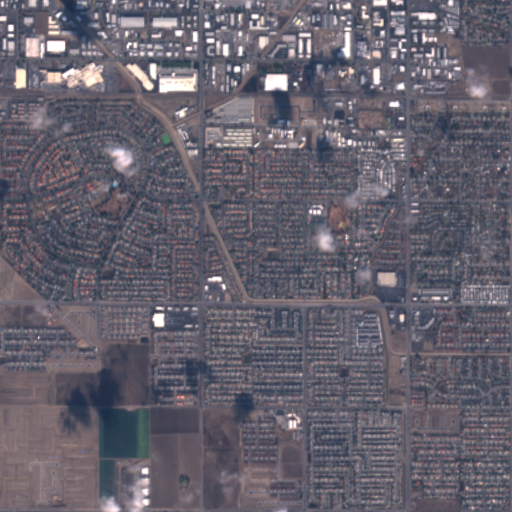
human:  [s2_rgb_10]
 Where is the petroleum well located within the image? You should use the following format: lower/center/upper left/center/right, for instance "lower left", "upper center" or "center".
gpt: The petroleum well is located in the upper right of the image.
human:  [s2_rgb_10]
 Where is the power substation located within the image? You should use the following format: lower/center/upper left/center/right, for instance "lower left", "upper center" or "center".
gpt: The power substation is located in the upper center of the image.
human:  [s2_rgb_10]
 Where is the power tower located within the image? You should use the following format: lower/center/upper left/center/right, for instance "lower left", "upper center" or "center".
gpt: The power tower is located in the upper right of the image.
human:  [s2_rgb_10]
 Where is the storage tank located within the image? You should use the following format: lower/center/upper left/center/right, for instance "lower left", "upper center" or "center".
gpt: The storage tank is located in the upper right of the image.
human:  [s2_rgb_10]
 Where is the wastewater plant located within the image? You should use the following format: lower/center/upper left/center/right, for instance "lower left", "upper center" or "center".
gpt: The wastewater plant is located in the lower left of the image.
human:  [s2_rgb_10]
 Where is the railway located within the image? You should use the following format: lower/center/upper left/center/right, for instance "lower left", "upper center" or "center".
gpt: The railway is located in the upper of the image.
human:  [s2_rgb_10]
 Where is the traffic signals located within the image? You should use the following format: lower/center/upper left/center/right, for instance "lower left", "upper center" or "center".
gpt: The traffic signals is located in the center right of the image.
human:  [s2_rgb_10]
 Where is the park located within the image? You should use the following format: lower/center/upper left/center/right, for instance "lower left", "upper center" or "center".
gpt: There is no park in the image.